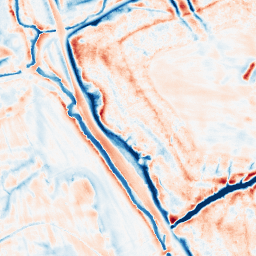
Category: edge_preserving
Decomposition family: bilateral
Decomposition parameters: d: 21
sigma_color: 50
sigma_space: 75
Upsampling method: bicubic
Upsampling parameters: scale: 8
Upsampling scale: 8